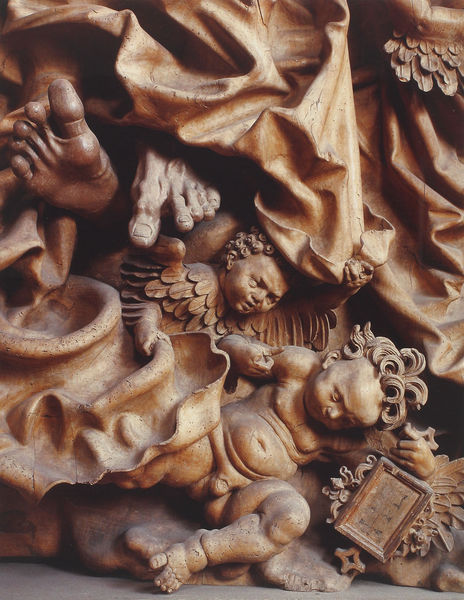
Titel: Hochaltar im Münster St. Stephanus in Breisach
Künstler: H. L. Meister
Standort: Breisach, Münster St. Stephan (EU - D - BW)
Schlagwörter: flügel, fuß, nackt, braun, holz, tuch, bibel, falten, federn, kirche, gewand, haare, stoff, gotik, locken, engel, putto, beine, füße, tafel, detail, bauch, faltenwurf, plastik, zehen, religion, plastisch, titel, schnitzerei, kanzel, putten, putti, gefallen, holzschnitzerei, tilmann riemenschneider, zehennagel